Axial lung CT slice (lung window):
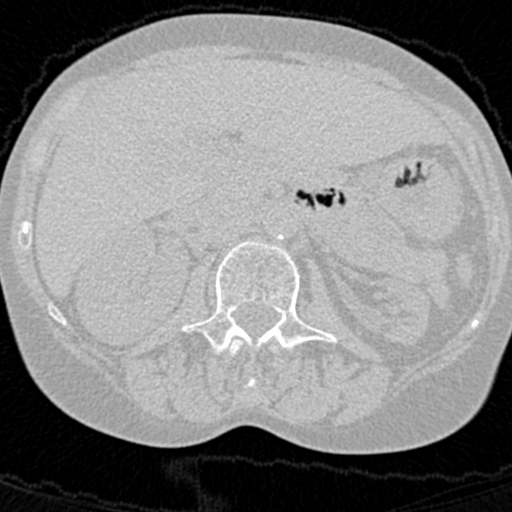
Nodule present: no